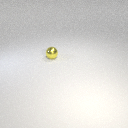
small yellow metal sphere